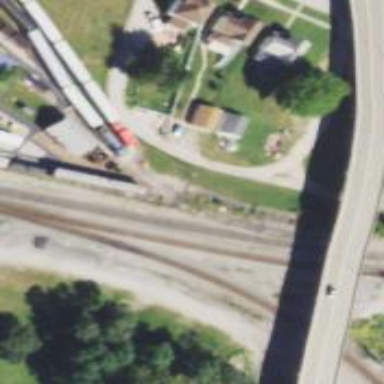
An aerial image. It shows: Preserved railway.